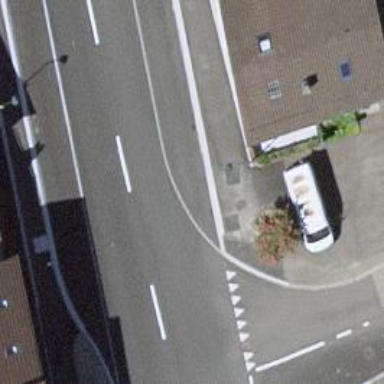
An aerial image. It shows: Bus stop with designated stop position for public transport.